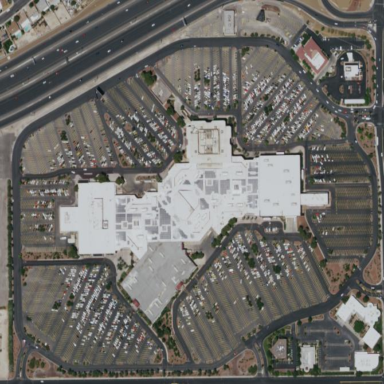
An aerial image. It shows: Retail area.